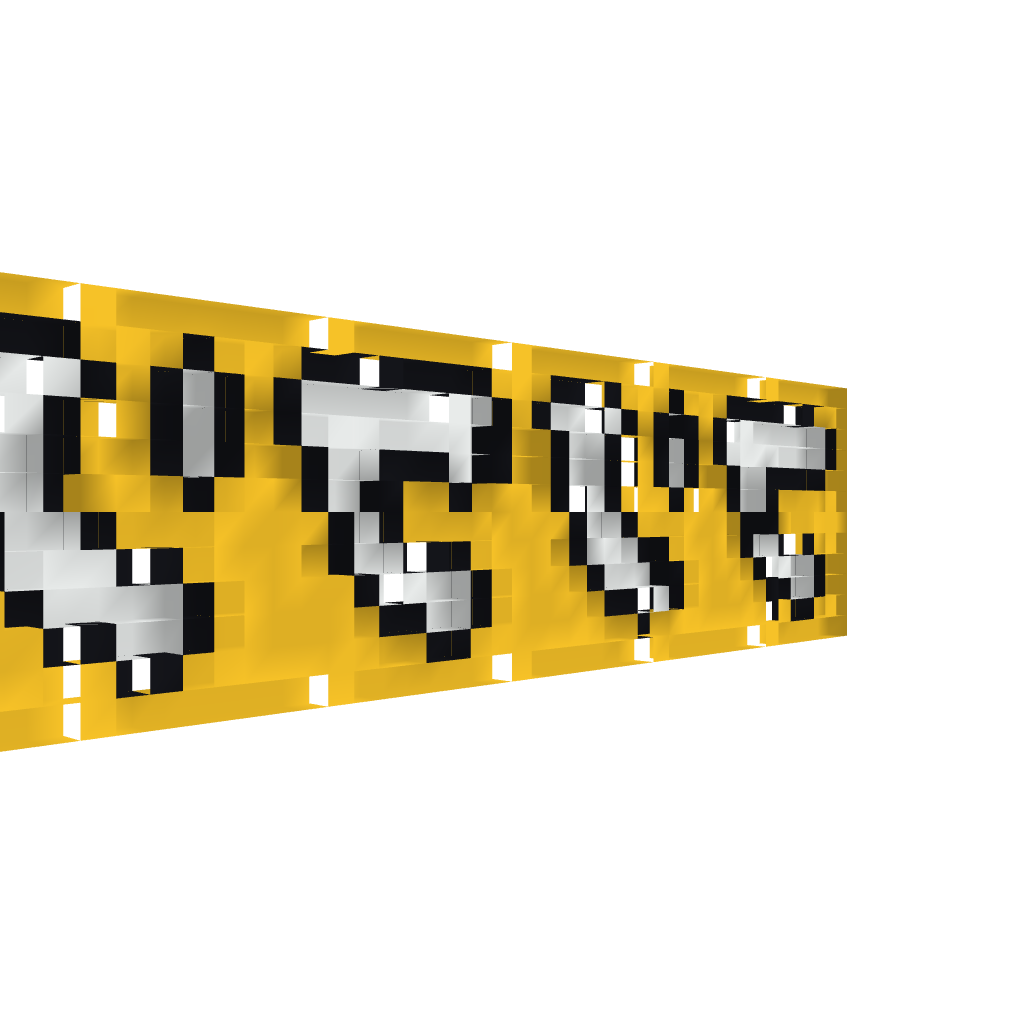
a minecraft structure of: Fooly Cooly